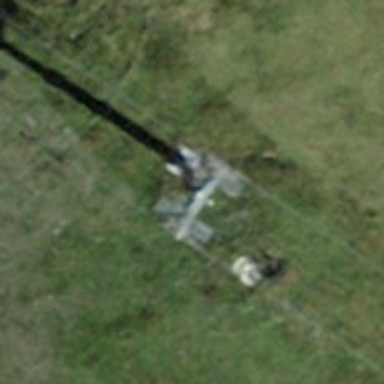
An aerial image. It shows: Pylon for aerialway.